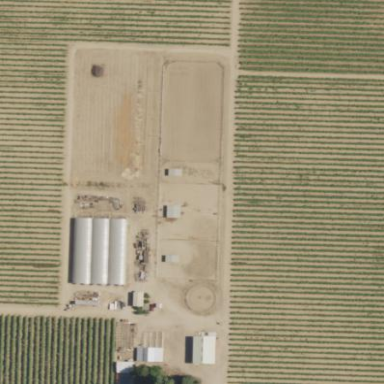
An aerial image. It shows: Vineyard.